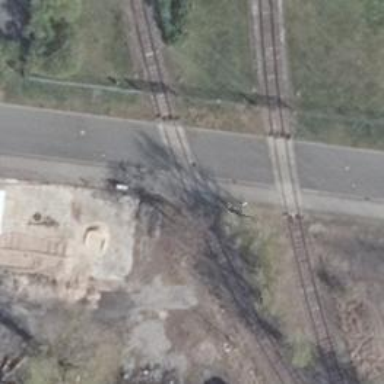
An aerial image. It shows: Level crossing along the railway.